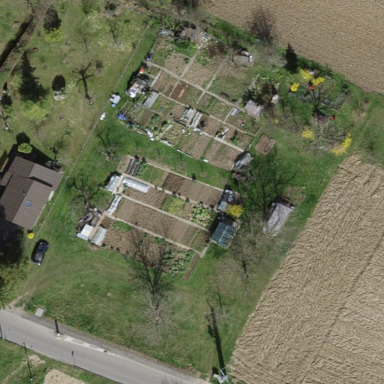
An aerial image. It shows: Allotments area.